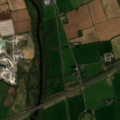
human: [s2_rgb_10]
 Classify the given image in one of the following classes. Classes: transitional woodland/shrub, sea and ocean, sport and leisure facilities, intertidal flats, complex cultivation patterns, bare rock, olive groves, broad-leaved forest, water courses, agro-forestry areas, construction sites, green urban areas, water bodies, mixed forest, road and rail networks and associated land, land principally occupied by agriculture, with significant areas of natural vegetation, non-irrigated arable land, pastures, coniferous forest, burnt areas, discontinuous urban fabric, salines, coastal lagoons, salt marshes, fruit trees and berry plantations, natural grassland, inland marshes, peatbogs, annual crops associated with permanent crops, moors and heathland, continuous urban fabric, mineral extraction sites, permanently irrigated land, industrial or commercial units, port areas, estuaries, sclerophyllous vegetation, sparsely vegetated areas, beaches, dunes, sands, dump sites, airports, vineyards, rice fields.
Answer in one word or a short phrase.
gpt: mineral extraction sites, non-irrigated arable land, pastures, complex cultivation patterns